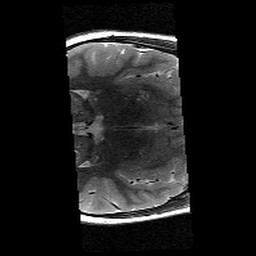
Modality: T2w
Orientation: axial
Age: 10
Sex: female
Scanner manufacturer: siemens
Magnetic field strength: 3 T
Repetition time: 9.23 s
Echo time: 0.067 s